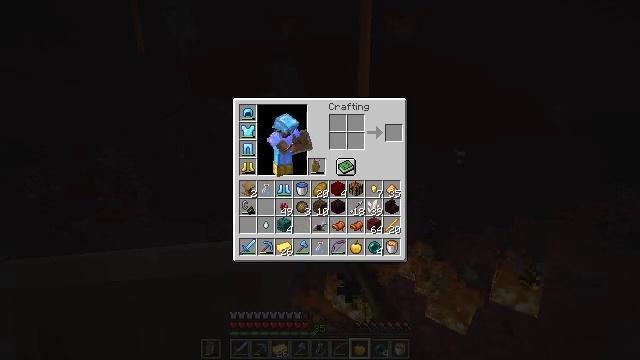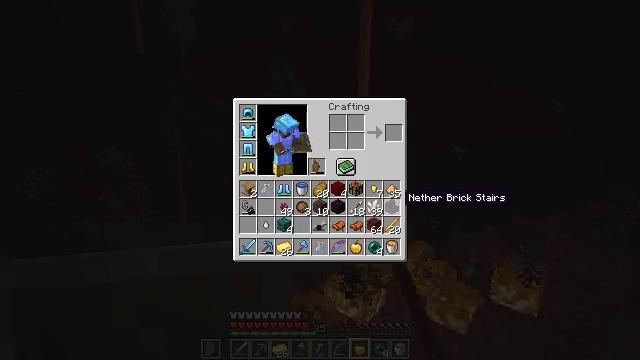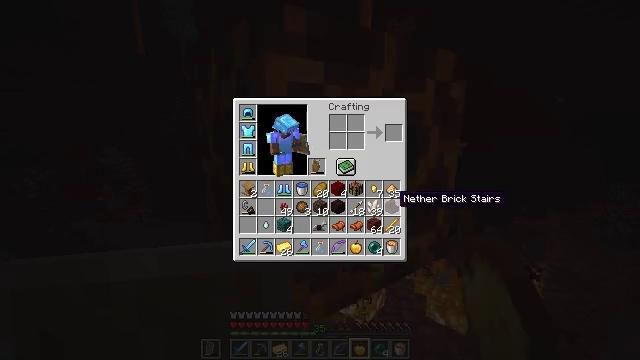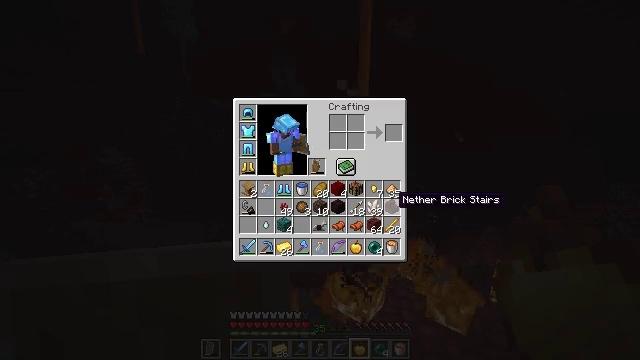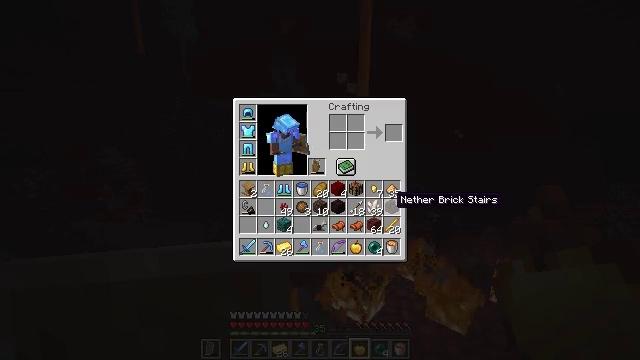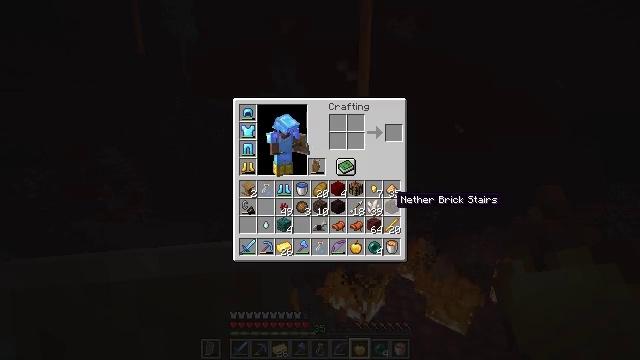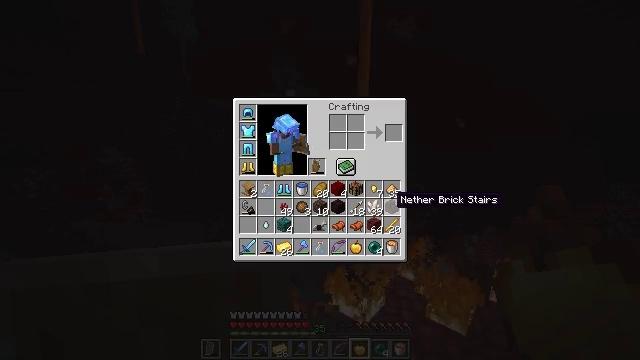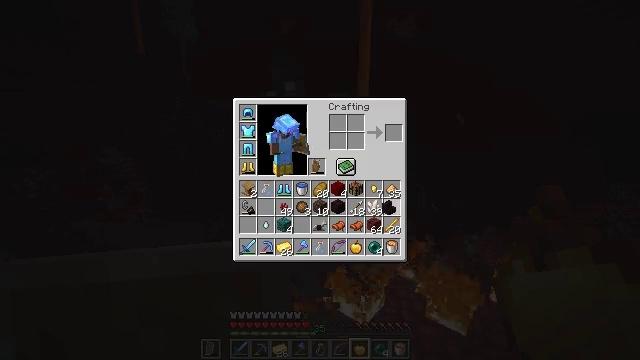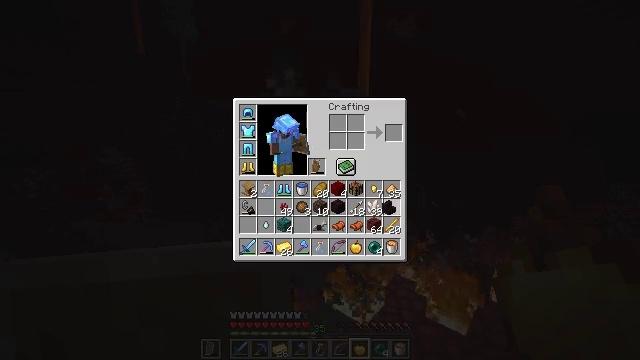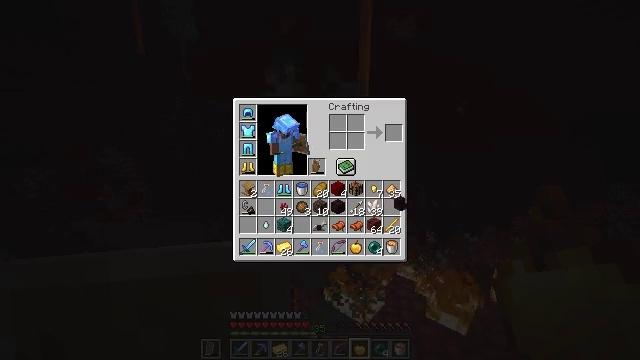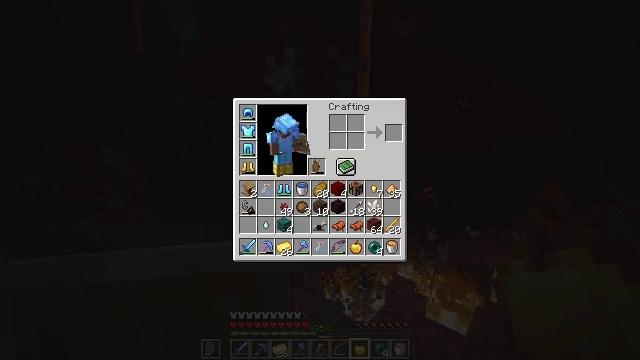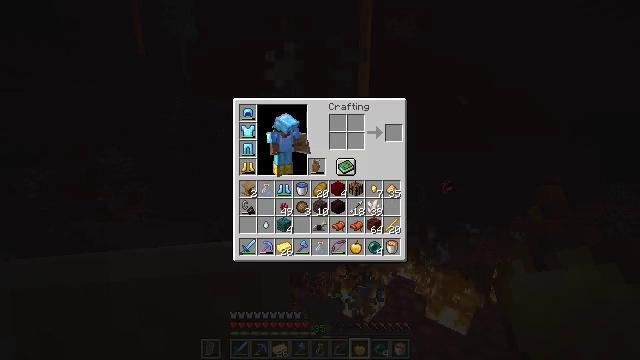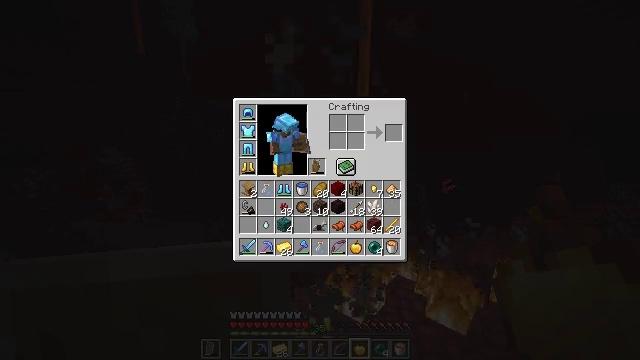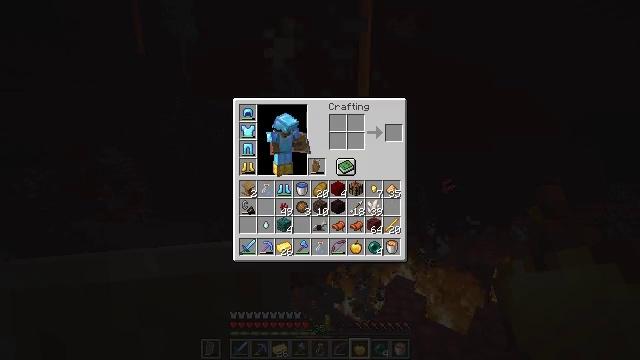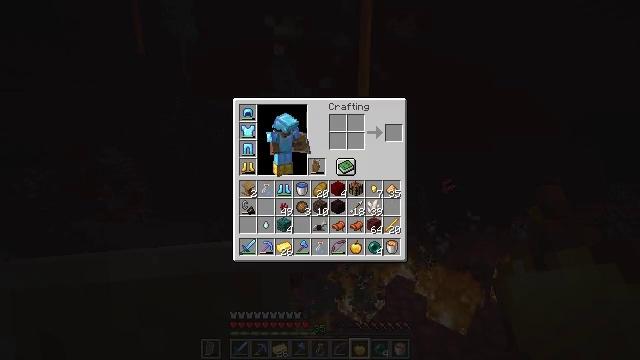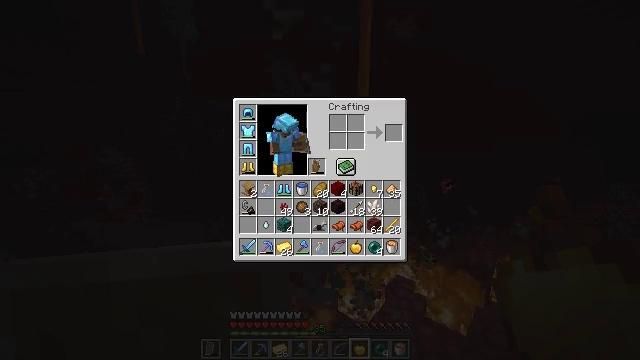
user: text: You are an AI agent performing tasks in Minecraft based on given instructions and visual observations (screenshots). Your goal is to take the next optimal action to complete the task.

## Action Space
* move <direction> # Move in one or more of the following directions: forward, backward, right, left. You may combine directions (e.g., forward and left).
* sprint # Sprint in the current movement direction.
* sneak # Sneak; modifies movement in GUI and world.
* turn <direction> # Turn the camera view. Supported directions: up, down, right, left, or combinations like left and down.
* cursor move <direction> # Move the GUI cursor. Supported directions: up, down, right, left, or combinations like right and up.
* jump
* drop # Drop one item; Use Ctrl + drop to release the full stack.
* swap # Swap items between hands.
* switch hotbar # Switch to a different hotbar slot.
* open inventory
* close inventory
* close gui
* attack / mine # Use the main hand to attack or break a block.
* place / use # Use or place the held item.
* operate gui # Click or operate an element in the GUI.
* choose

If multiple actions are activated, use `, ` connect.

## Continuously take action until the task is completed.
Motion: motion action
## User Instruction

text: Drop a nether brick stairs.
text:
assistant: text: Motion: cursor move left, open gui
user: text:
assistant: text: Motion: no_op
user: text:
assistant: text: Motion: no_op
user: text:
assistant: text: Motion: no_op
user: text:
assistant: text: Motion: no_op
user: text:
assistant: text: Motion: no_op
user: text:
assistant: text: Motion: operate gui
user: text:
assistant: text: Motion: operate gui
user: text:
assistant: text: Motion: cursor move right, operate gui
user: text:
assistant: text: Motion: cursor move right and up
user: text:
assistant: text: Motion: cursor move right and up
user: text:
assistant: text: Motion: no_op
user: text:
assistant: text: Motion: operate gui
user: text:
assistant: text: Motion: operate gui
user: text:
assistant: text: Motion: operate gui
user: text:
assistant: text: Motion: cursor move left
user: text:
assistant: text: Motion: cursor move left
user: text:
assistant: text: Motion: cursor move left
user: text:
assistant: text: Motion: cursor move left
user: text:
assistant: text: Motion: cursor move left
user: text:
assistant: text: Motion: no_op